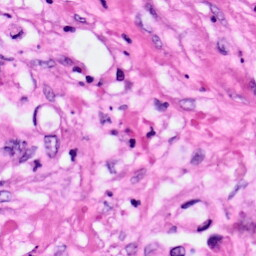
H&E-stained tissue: Pancreatic